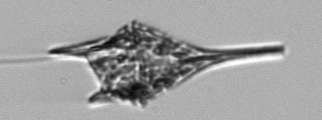
Label: Tripos_lineatus